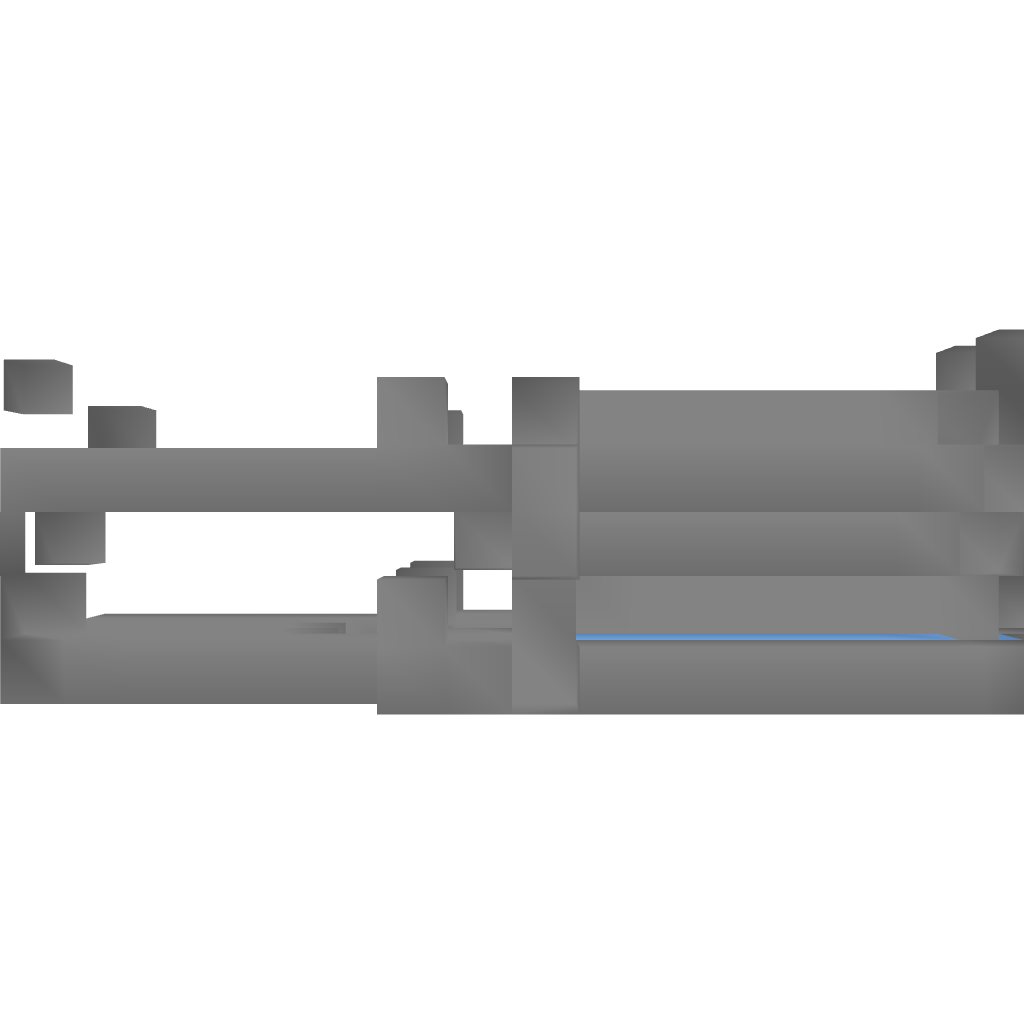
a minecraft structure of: Cannon rapid fire bad low quality